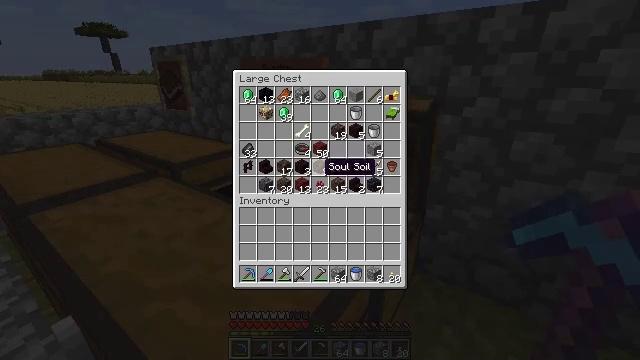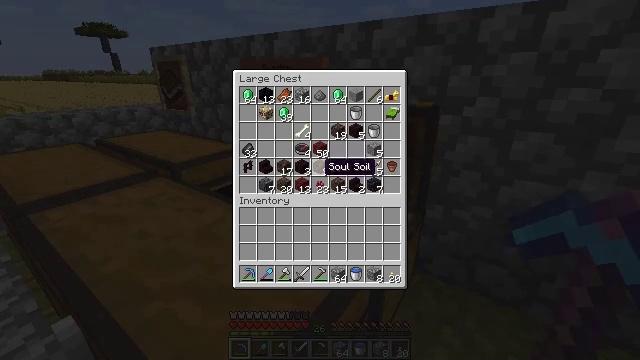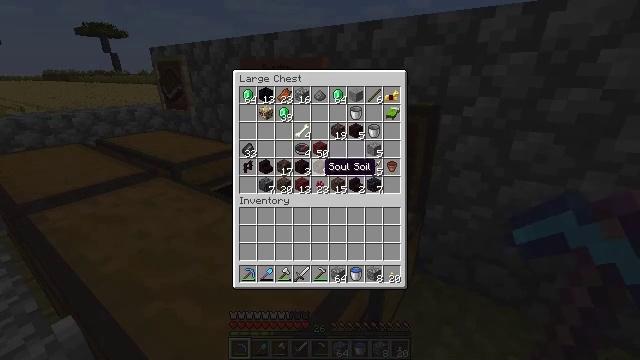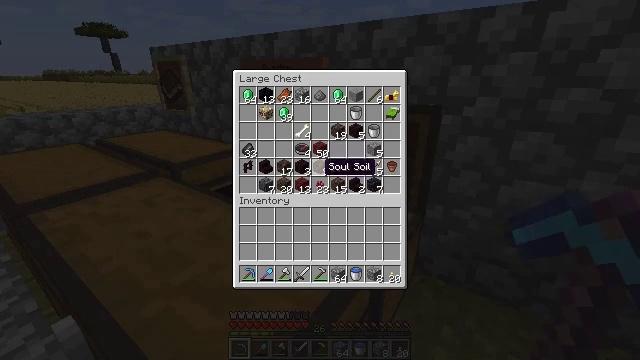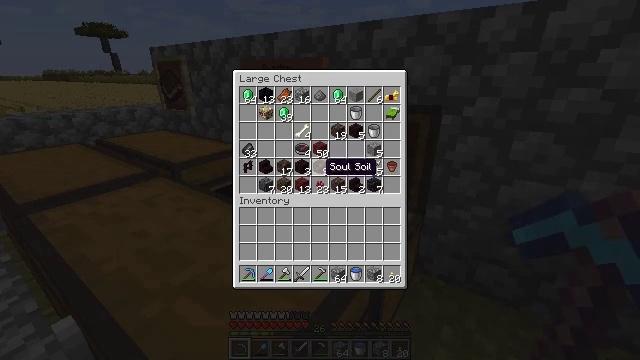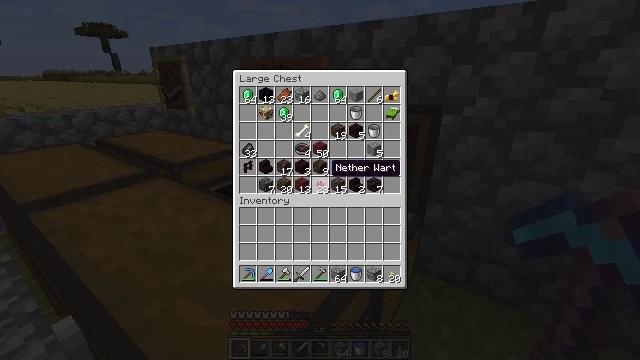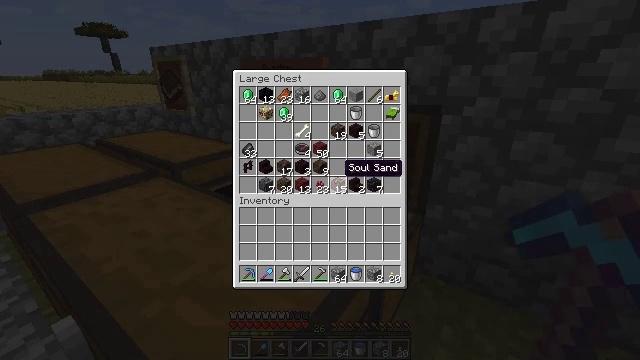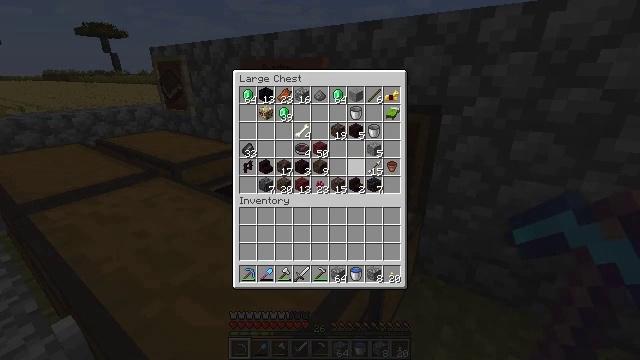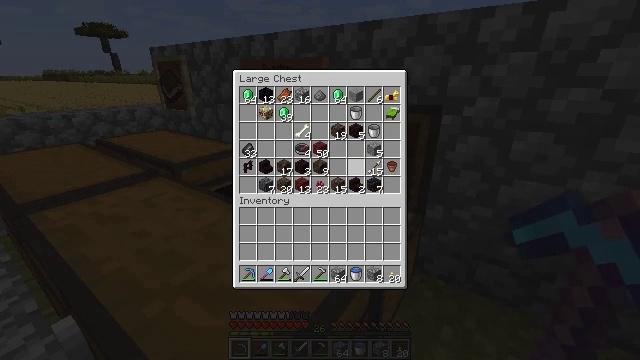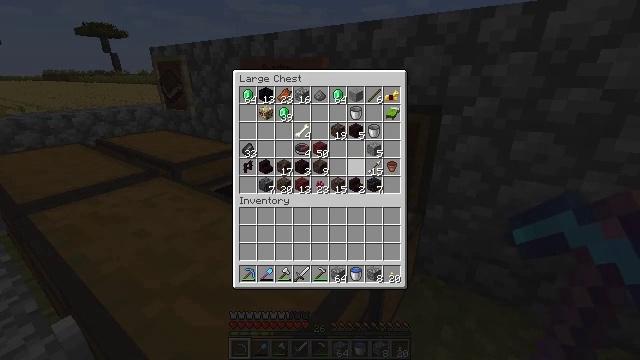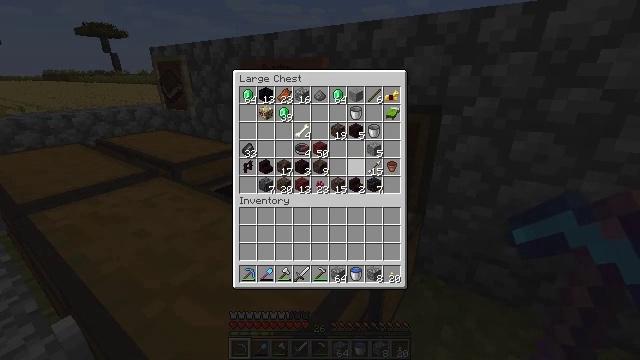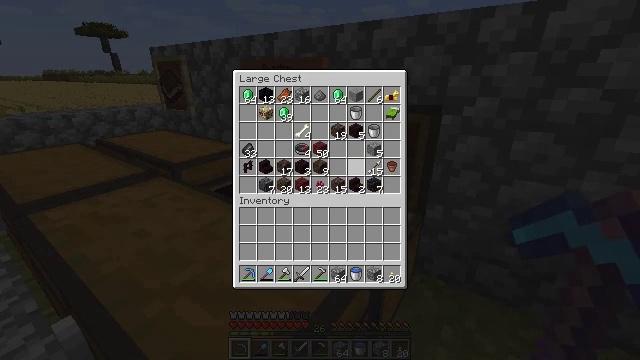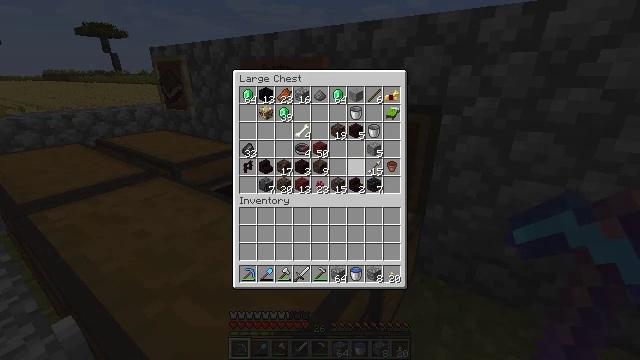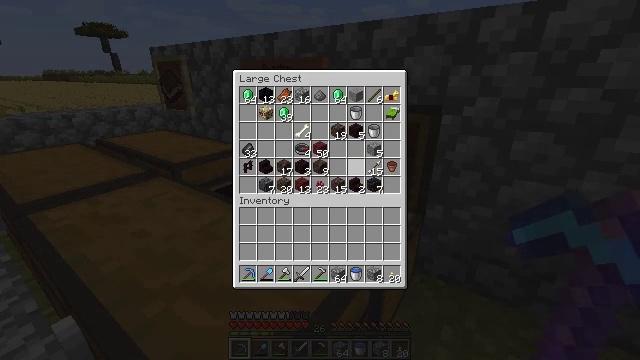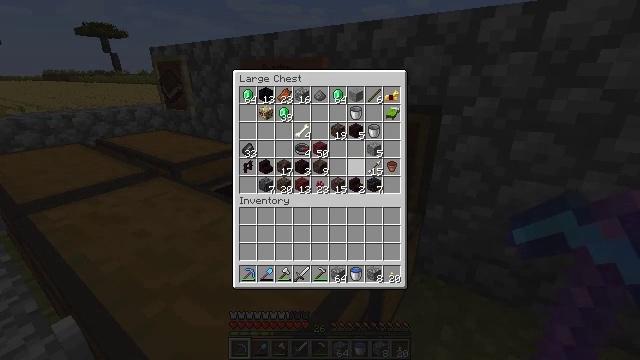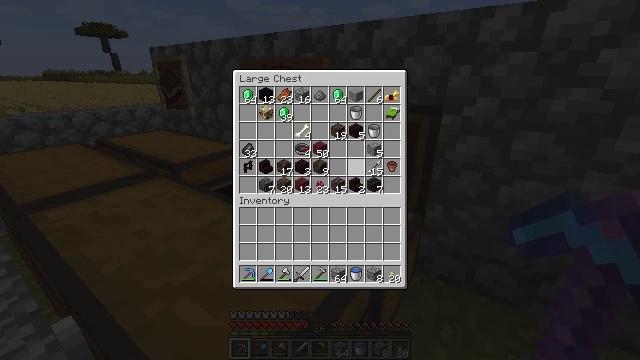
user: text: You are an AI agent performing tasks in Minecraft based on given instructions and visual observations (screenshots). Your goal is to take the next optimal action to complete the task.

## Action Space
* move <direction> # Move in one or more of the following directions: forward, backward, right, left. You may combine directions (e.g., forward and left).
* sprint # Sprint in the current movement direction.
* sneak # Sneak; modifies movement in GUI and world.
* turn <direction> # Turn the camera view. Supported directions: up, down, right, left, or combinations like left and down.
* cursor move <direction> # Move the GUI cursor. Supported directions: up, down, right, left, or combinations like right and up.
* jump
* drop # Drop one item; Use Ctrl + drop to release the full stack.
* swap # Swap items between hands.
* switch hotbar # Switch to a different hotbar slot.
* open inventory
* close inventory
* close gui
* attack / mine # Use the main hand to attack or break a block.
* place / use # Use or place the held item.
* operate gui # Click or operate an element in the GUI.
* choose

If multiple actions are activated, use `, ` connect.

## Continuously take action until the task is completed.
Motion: motion action
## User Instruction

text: Gather the acacia wall sign.
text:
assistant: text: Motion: no_op
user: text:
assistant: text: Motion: no_op
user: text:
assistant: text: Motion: no_op
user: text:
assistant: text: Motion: no_op
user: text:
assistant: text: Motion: no_op
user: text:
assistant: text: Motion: cursor move right
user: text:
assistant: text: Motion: cursor move right
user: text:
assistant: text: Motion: no_op
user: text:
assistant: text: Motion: no_op
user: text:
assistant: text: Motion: no_op
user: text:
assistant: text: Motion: no_op
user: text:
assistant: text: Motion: no_op
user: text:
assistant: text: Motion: no_op
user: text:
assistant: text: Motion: no_op
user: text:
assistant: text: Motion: no_op
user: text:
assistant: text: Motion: no_op
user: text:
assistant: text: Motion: no_op
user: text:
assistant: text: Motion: no_op
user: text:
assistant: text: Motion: no_op
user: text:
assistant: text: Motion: no_op
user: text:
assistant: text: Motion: no_op
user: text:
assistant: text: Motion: no_op
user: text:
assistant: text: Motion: no_op
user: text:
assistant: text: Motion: no_op
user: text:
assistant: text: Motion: no_op
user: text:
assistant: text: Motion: no_op
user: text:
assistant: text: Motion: no_op
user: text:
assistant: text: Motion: no_op
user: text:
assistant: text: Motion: no_op
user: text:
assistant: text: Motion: no_op